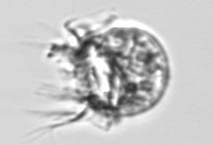
Label: Leegaardiella_ovalis